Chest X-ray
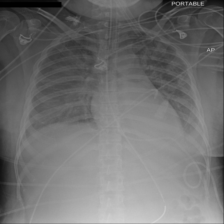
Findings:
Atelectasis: negative
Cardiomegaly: negative
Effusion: negative
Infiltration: negative
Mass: negative
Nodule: negative
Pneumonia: negative
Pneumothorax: negative
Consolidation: negative
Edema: negative
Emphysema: negative
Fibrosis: negative
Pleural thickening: negative
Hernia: negative